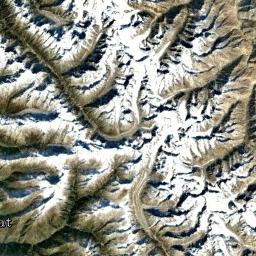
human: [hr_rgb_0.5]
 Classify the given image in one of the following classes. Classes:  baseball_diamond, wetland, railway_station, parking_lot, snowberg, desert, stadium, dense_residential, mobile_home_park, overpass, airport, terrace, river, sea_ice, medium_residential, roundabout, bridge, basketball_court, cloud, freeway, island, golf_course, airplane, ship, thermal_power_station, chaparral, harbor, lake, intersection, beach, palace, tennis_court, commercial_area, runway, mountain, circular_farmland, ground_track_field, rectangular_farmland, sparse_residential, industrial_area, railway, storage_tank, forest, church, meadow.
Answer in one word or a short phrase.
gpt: snowberg